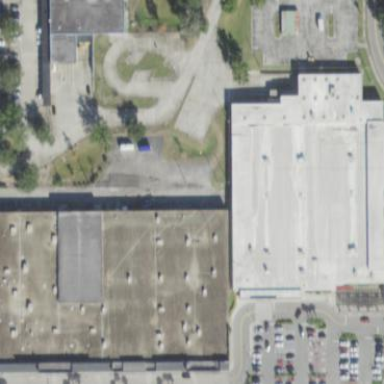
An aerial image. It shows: Commercial building.